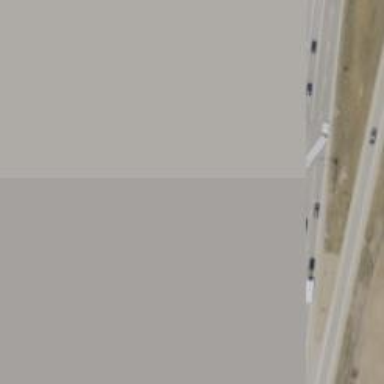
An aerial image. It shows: Trunk link road with asphalt surface.